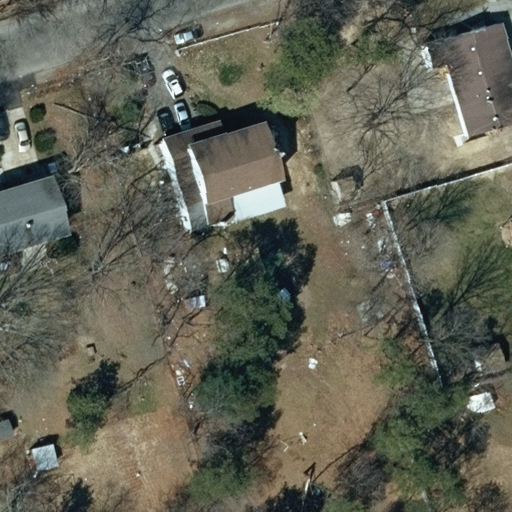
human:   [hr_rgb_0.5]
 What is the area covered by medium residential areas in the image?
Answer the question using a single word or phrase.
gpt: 0m2

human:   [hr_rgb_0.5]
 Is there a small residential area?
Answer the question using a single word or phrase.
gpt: no

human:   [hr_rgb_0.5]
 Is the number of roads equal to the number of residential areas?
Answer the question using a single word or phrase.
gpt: yes

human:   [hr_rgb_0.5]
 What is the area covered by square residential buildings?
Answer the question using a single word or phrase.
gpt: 0m2

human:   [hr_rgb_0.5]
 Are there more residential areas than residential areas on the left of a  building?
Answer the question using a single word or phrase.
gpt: no

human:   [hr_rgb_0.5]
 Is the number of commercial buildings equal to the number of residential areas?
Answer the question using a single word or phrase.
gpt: no

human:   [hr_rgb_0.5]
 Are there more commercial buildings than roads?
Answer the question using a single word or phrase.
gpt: no

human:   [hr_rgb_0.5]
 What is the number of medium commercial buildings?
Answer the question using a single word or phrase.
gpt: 0

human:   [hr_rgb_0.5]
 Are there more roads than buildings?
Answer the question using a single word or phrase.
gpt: no

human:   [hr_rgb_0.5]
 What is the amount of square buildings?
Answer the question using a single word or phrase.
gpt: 0

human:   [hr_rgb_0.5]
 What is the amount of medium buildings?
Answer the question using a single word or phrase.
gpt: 3

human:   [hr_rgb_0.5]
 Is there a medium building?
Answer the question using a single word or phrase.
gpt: yes

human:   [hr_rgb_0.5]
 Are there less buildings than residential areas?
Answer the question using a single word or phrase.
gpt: no

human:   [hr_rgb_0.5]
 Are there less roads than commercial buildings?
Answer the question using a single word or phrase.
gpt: no

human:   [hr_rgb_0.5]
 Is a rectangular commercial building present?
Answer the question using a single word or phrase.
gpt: no

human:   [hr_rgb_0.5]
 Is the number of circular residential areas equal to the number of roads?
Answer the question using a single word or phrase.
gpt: no

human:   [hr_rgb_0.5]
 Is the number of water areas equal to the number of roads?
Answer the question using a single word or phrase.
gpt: no

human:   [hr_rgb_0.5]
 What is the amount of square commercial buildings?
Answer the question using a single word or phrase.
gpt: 0

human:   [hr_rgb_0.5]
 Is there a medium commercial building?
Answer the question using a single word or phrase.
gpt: no

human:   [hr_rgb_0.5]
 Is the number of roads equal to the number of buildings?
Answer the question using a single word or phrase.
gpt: no

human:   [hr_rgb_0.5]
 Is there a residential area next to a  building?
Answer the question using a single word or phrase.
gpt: yes

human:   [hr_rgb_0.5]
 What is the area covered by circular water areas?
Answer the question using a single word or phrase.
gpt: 0m2

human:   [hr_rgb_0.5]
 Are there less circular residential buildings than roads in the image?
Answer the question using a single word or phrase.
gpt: yes

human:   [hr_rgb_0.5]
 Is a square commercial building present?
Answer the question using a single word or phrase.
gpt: no

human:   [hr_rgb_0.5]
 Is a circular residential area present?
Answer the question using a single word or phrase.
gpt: no

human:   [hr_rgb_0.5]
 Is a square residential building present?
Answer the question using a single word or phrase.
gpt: no

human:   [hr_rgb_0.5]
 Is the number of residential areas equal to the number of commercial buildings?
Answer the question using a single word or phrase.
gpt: no

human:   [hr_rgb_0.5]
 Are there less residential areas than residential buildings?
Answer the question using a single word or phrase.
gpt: yes

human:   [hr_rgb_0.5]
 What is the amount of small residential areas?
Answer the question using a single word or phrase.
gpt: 0

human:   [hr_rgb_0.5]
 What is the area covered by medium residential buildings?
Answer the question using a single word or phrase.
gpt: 765m2

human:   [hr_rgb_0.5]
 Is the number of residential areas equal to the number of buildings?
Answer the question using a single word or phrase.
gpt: no

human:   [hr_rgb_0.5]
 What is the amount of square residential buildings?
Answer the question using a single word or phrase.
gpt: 0

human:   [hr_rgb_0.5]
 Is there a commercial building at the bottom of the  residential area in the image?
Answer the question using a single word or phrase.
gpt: no

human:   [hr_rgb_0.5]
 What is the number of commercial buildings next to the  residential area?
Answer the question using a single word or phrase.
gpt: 0

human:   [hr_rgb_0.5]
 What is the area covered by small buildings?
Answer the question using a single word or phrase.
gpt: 6m2

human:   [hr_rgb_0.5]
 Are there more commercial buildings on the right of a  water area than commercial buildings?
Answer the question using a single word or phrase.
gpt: no